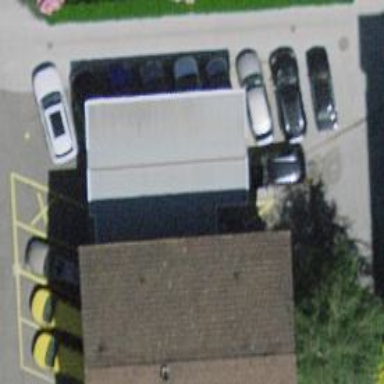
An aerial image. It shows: Car repair shop.